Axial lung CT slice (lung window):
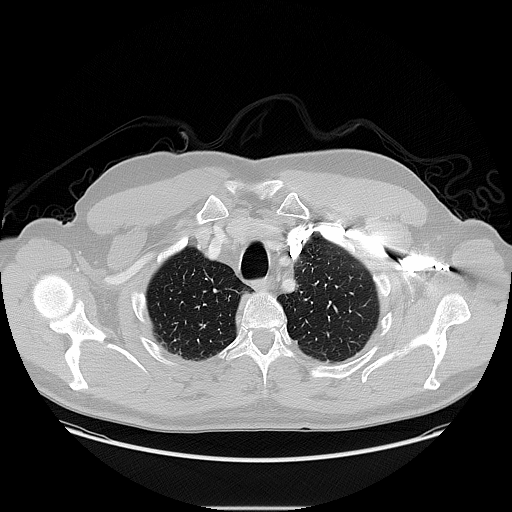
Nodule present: no